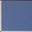
Piece: xx